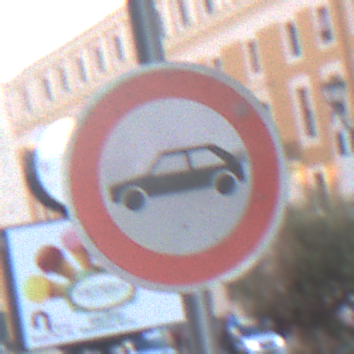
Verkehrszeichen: VerbotPersonenkraftwagen
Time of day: SunriseSunset
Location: Outdoor (Urban)
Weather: Clear
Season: NotSpecified
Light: Natural